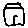
Label: house